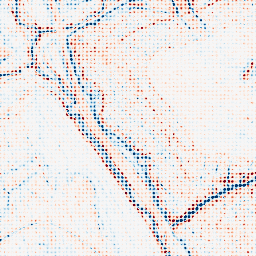
Category: edge_preserving
Decomposition family: anisotropic_diffusion
Decomposition parameters: iterations: 10
kappa: 50
gamma: 0.2
Upsampling method: sinc_hamming
Upsampling parameters: scale: 8
kernel_size: 4
Upsampling scale: 8